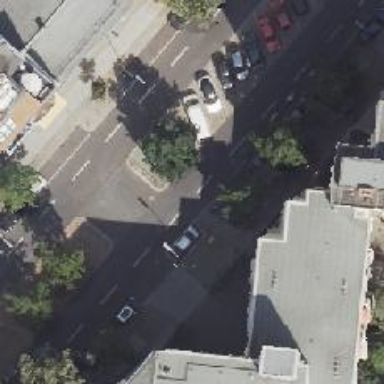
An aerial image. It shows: Unmarked crossing on footway.